Question: I have just started out to learn opencv but facing many issues. i have installed opencv and linked it to visual studio 2013.
My first program which i copied from a video worked fine, which was
'''
#include <cstdio>
#include <opencv2\opencv.hpp>
void main()
{
std::cout << "OpenCV Version: " << CV_VERSION << std::endl;
}
'''
after this i created anew project and imported all the settings of the first project through import export settings option, but while compiling only it is showing many errors
'''
#include <opencv/cv.h>
#include <opencv/highhui.h>
using namespace std;
using namespace cv;
int main(void)
{
Mat img = imread("C:/Users/shivamkumar07/Documents/Visual Studio 2013/Projects/ConsoleApplication2/shape.jpg");
imshow("inputfile", img);
img.release();
waitKey();
cvDestroyAllWindows();
return 0;
}
'''

i am not able to understand why this is happening, please help me i am a beginner in this and not much tutorials are available on opencv 3.0.0
Thanks in advance!!
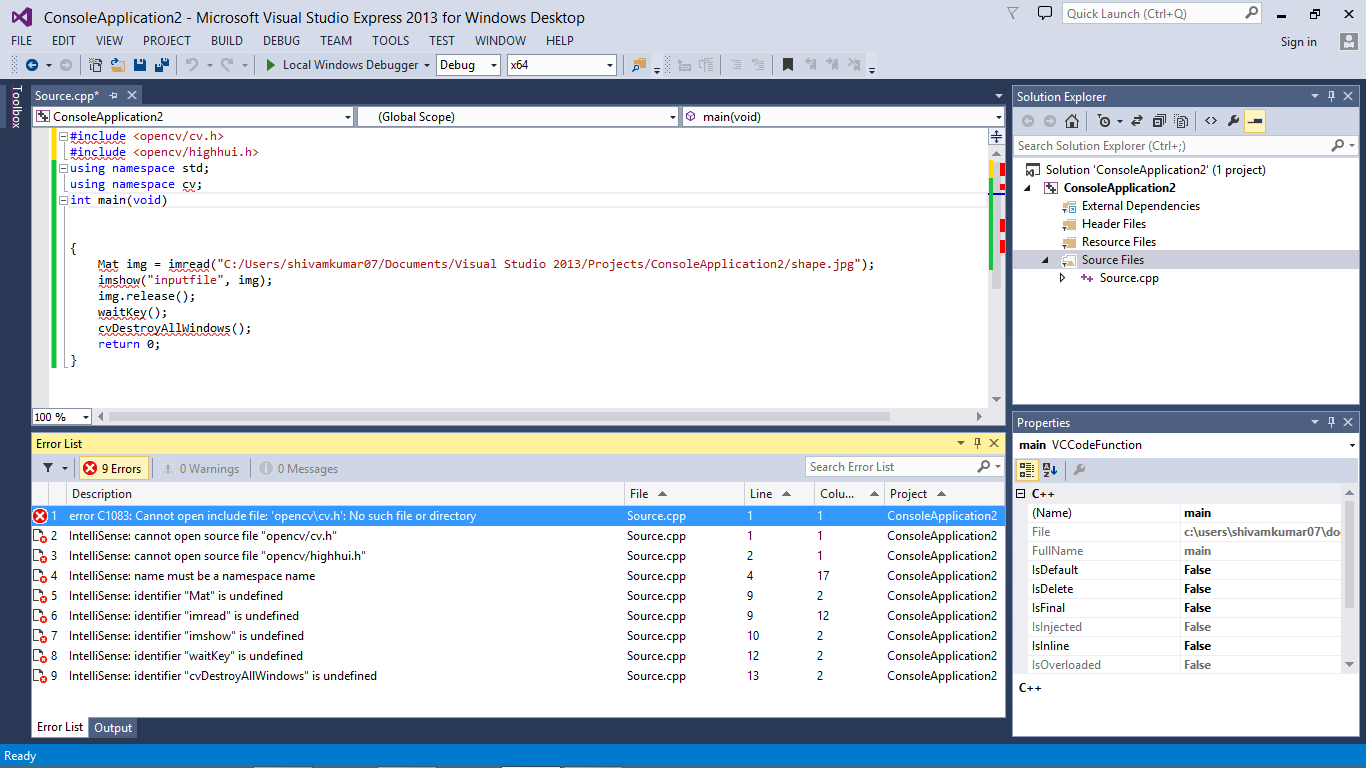
Answer: After going through lots of stuff, i found out that i had not properly linked my opencv with this new project. That's why there were many undefined functions in my new project.
A better way to do this by using "Property sheet", once a property sheet is saved then it can be used in all of the new projects which you want.
steps to create Property Sheet
1. Right click on cpp file and add new items.
2. add property sheet here.
3. link opencv with your project by adding all the directories and lib files both in Release and Debug and save it by giving it some name.
steps to copy property sheet in new project
1. right click and click add existing item.
2. select the property sheet here and now the new project is linked with your opencv.
Thanks !